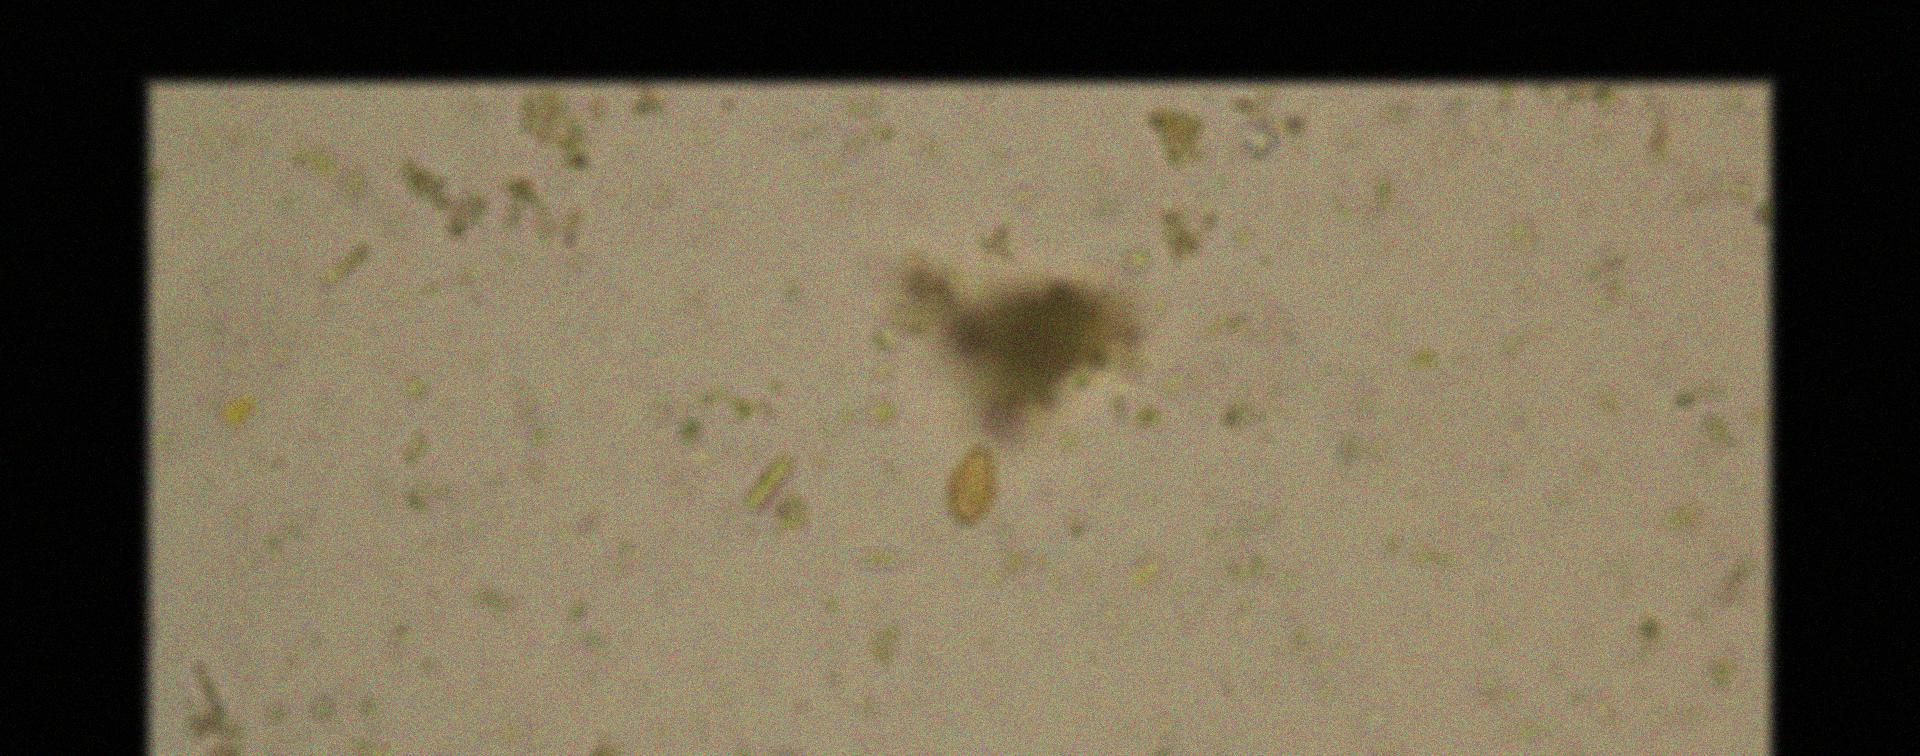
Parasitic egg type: Opisthorchis viverrine